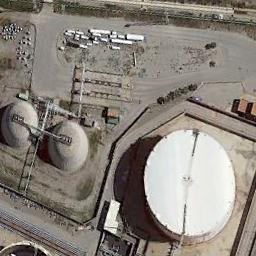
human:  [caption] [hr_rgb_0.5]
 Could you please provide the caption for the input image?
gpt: There is an open space like a Jiugong grid, With a storage tank in each grid .

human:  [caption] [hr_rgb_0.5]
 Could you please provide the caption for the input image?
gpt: There are many different sized storage tanks and many buildings in the factory .

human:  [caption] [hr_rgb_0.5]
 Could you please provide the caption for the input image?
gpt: There is a big and two small white storage tanks on the bare land .

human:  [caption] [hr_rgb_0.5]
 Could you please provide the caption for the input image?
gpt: There are several buildings beside the storage tanks .

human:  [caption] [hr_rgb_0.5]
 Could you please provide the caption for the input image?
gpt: There are three storage tanks of different sizes .